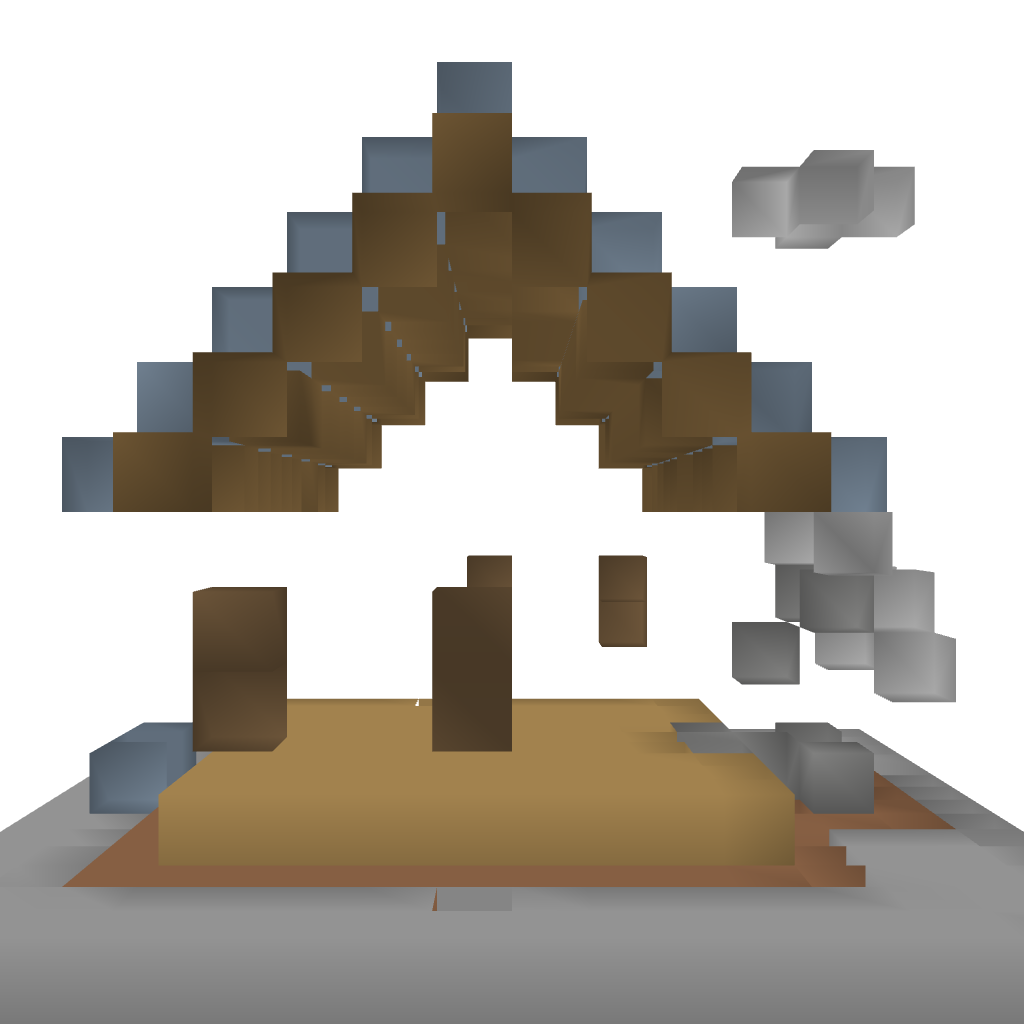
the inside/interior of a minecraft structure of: Small Cabin House